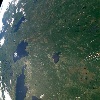
Label: land